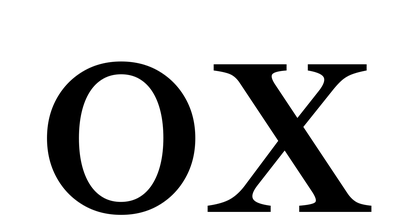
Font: LibreCaslonText_Regular